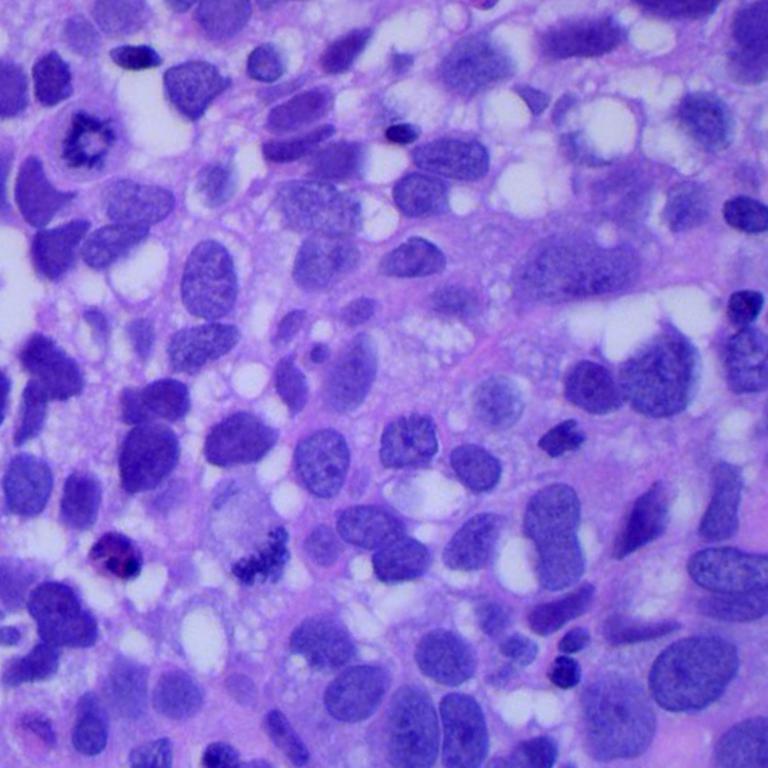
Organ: lung
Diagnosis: squamous carcinomas